Question: I'm trying to tackle pivoting my data in a way that captures duplicates, triplicates etc and places them into the proper column. I want a count of the number of times a customer appears more than one time in my data set. The number of times a customer appears more than 2x's, 3x's, etc. And place those counts into the proper column.
I have tried numerous Count(iif(value, 1, Nothing)) configurations and can't get one to work. Here is my latest stab that didn't result in what I wanted:
'''
=Count(IIF(CountDistinct(Fields!Deposit_AcctNo.Value) > 1,
Count(Fields!Deposit_AcctNo.Value), Nothing), "Accounts")
'''
didn't work
=Count(IIF(Fields!Deposit_AcctNo.Value = 2, 1,Nothing))
didn't work
'''
=CountDistinct(IIF(Fields!Deposit_AcctNo.Value = 2, 1,Nothing))
'''
didn't work
'''
=Count(IIF(Fields!Deposit_AcctNo.Value = 2,
Count(Fields!Deposit_AcctNo.Value),Nothing))
'''
didn't work
'''
=Count(IIF(Fields!Deposit_AcctNo.Value = 2,
Count(Fields!Deposit_AcctNo.Value),Nothing), "DataSet1")
'''
didn't work
'''
=count(IIF(CountDistinct(Fields!Deposit_AcctNo.Value) = 2, 1, Nothing))
'''
Here is a pic of my desired outcome:

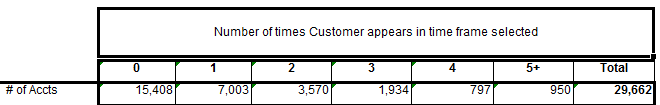
Answer: If possible, I'd recommend working this out in SQL as I'm sure it's more efficient to aggregate counts there compared to using expressions in reporting services.
That said, here's how I would aggregate counts in reporting services:
Create a table with a single row group and group on the column with duplicates (customer account in your example, FirstName in my image below):

Use an expression like the following to count the number of times an item appears in the list (the second parameter for 'Count' is the group name which will scope the aggregate function to groups).
'''
=IIF(Count(Fields!FirstName.Value, "FirstNameGroup") = 2, 1, 0)
'''
This should give you a table with a 1 or a 0 for each list item indicating which set the item falls in:

Finally change the visibility of your row group to hidden, and add a totals row with a sum function wrapped around the original expression:
'''
=Sum(IIF(Count(Fields!FirstName.Value, "FirstNameGroup") = 2, 1, 0))
'''
Which should give you the output you're looking for: